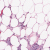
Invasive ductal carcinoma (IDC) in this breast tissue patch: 1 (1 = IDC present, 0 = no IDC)